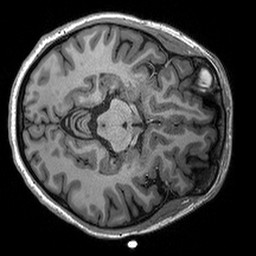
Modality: T1w
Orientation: axial
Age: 25
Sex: female
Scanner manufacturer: siemens
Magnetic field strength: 3 T
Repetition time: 2.3 s
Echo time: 0.00298 s